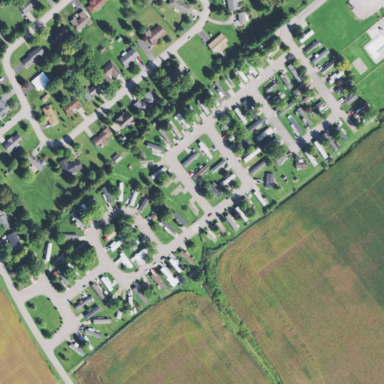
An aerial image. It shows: Residential area with mobile homes.